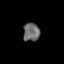
Tissue: prostate
Cell type: T cells
Senescence score: 0.2073
Nuclear area (px): 300
Mean DAPI intensity: 106.123